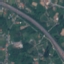
Land use / land cover class: Highway